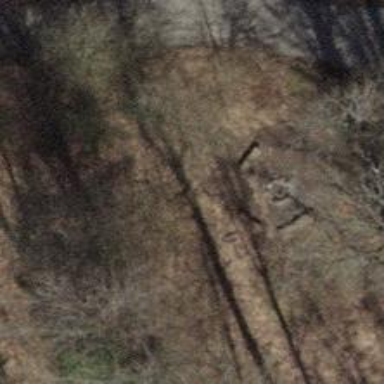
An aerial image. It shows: Brown bench.